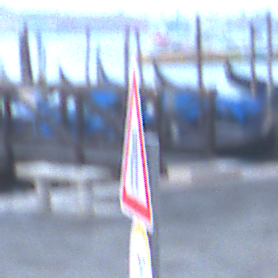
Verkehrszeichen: EinseitigVerengteFahrbahnLinks
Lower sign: Geschwindigkeit20
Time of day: Dawn
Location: Outdoor (Urban)
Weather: Clear
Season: NotSpecified
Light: Natural